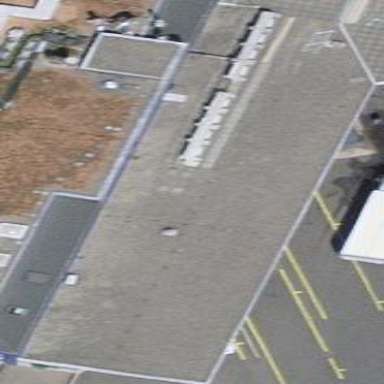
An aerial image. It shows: View of roof of building.